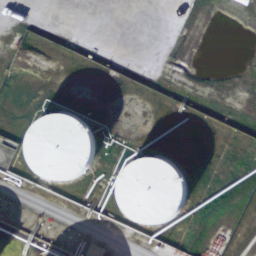
Label: storage tanks